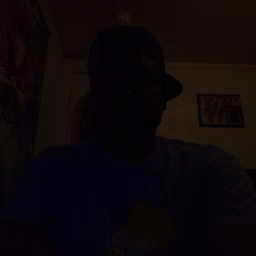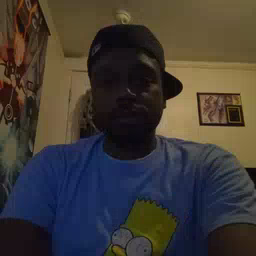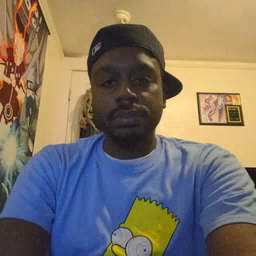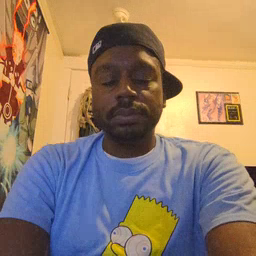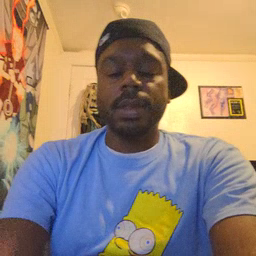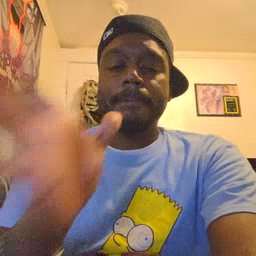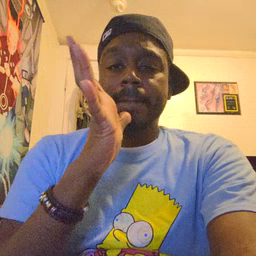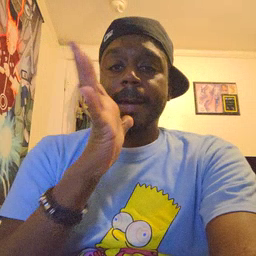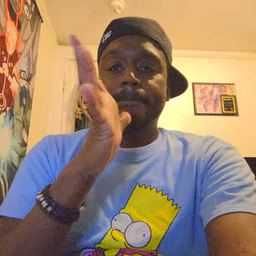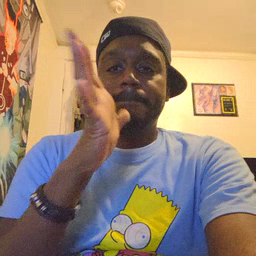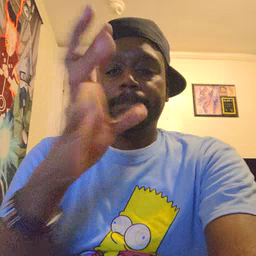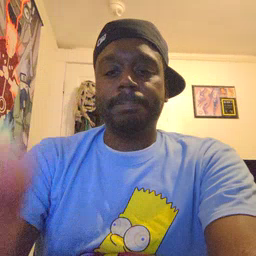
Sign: mom